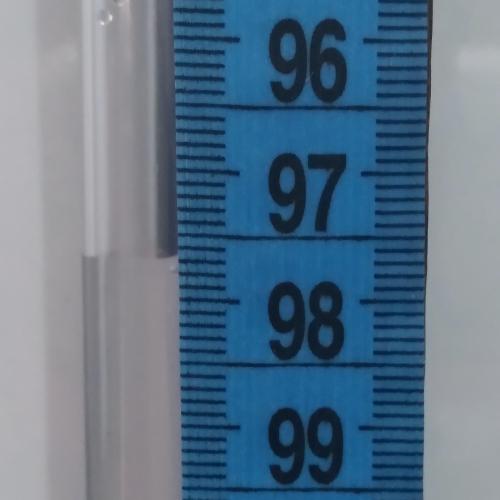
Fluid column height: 97.7 cm